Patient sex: F
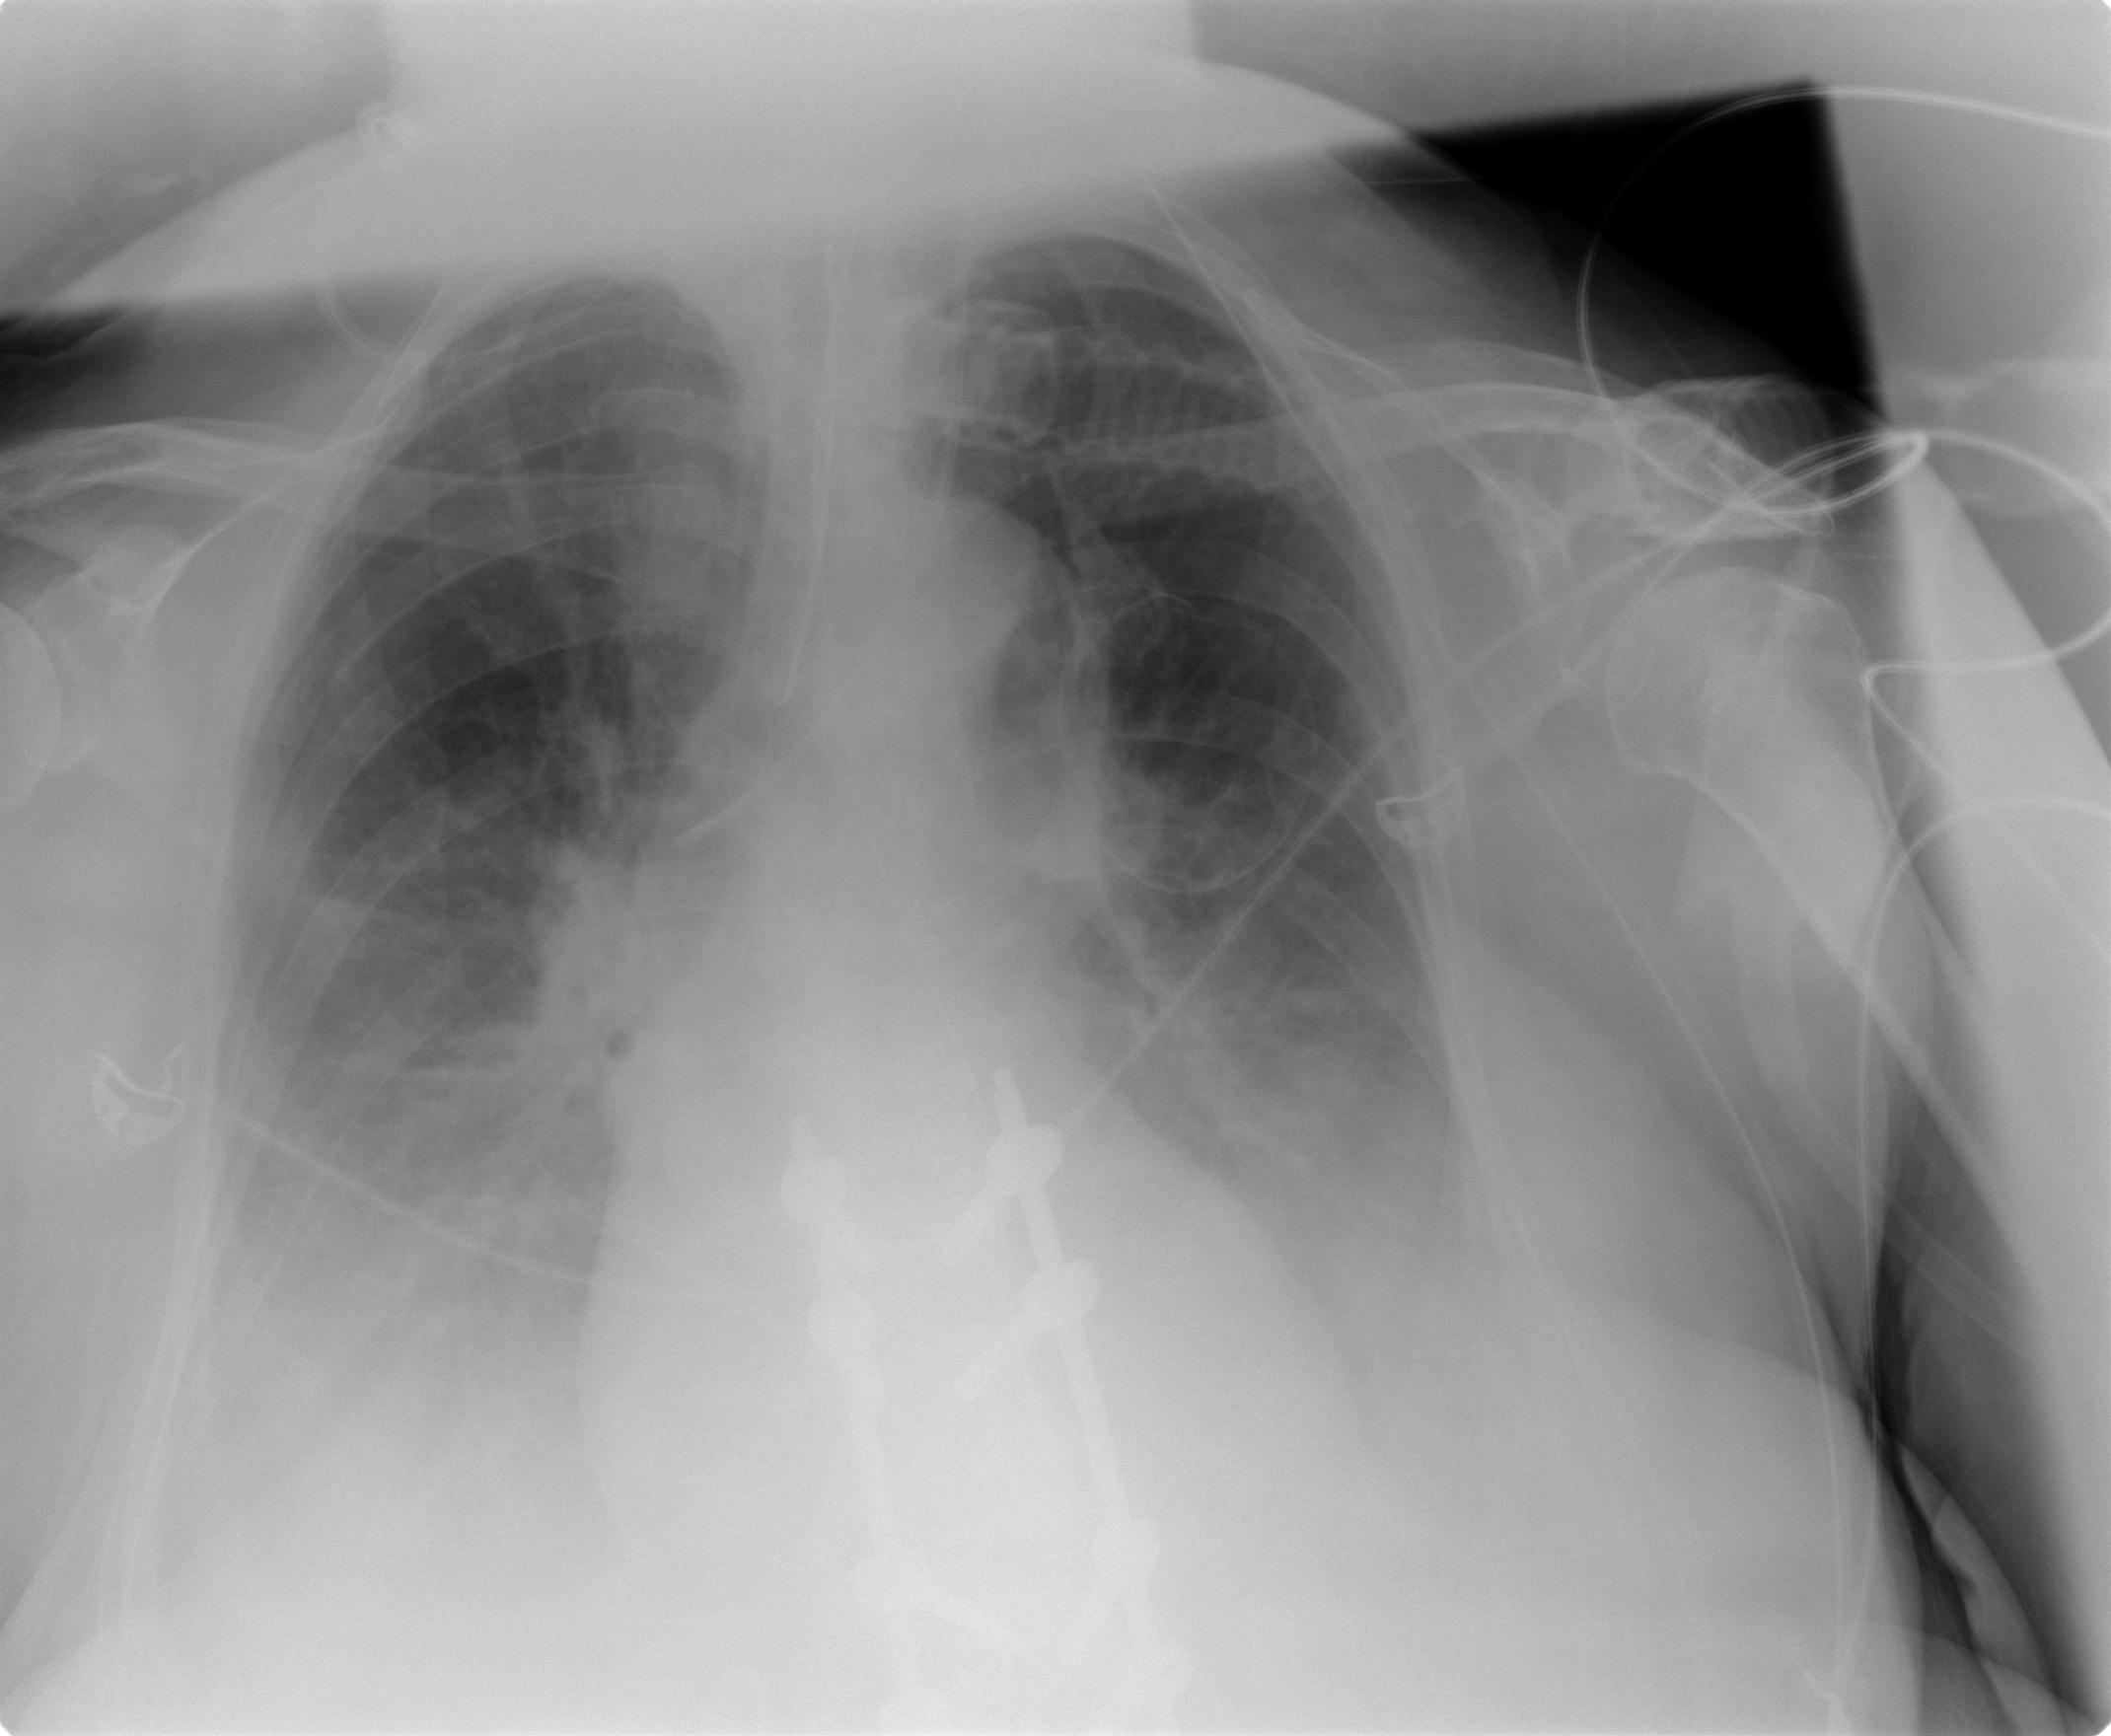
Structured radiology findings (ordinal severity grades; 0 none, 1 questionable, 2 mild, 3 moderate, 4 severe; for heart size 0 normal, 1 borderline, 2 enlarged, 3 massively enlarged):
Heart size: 0
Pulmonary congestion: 2
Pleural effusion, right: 2
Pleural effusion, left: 2
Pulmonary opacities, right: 2
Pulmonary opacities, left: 2
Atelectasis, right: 2
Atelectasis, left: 2